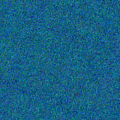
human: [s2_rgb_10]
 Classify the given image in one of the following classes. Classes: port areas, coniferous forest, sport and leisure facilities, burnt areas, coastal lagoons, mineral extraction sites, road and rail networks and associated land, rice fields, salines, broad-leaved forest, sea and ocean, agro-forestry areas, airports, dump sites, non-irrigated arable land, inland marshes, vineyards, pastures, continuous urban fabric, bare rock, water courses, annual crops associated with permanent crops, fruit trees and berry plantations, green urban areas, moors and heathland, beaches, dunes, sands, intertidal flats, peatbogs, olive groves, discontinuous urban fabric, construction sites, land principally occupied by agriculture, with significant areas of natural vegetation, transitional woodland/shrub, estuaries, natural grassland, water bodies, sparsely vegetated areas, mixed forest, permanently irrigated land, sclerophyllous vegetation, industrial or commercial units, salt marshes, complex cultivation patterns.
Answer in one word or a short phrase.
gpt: sea and ocean